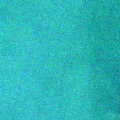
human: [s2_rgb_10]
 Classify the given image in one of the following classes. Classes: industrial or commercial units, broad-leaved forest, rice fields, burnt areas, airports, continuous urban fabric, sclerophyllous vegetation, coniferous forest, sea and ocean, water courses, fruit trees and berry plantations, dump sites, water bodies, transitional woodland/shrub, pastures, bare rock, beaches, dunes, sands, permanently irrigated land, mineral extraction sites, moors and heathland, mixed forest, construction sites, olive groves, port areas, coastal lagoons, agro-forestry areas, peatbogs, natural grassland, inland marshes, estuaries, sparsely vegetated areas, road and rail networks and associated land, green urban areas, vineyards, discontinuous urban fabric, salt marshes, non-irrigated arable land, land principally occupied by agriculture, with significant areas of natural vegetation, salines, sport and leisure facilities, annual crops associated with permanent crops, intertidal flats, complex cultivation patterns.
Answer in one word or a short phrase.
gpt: sea and ocean